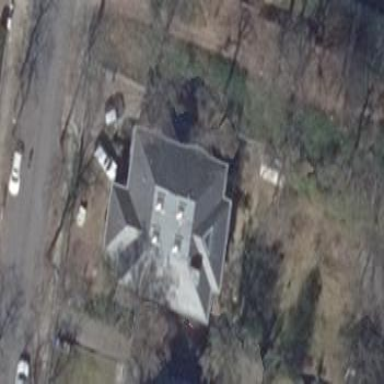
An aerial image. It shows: Hipped roof apartment building.